Field crop: tomato
Growth stage: 2
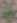
Species: solanum